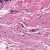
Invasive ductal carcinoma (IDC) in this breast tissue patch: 0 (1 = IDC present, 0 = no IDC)